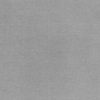
Label: dusty